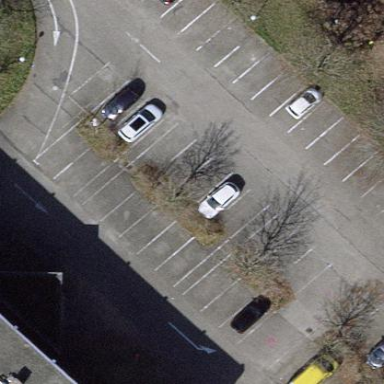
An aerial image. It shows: Parking aisle designated as service road.